Question: My goal is to make a simple scatterplot in ggplot, but I've never encountered this before: a legend entry with a colored dot but no label and no presence in the plot itself. What gives?
Here's the data for reproduction:
'''
year,rate,study
1987,0.014,"A"
1987,0.0184,"B"
1987,0.0283,"B"
1987,0.0186,"B"
1988,,
1989,,
1990,,
1991,0.0368,"B"
1991,0.0317,"B"
1991,0.0271,"B"
1992,,
1993,,
1994,,
1995,,
1996,0.039,"A"
1996,0.0616,"B"
1996,0.0626,"B"
1996,0.0591,"B"
1997,0.055,"C"
1998,,
1999,,
2000,,
2001,,
2002,0.0674,"D"
2003,,
2004,0.07,"C"
2004,0.0855,"E"
2005,,
2006,,
2007,,
2008,,
2009,,
2010,,
2011,0.089,"C"
2012,,
2013,,
2014,0.09,"E"
2015,,
2016,,
'''
Here's the code for the plot (dataset imported from csv as 'd'):
'''
d_plot <- ggplot(data = d, aes(year, rate)) +
geom_point(mapping = aes(x=year, y=rate, color = study))
'''
And finally, here's the wonky graphic (note the dot above A):

I'm guessing this has something to do with the fact that a lot of years have no "rate" nor any "study", so I've gone through similar posts and tried using 'na.omit' and 'filter()' here and there, but nothing's worked so far.
Any takers? Thanks in advance.
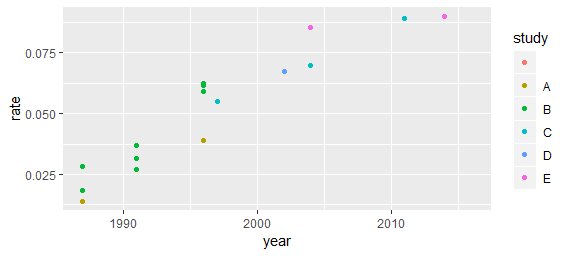
Answer: You are right that it has to do with the fact that years have no 'rate'. If you remove the rows where 'rate' is 'NA', you don't get the extra dot.
'''
ggplot(data = d[!is.na(d$rate), ], aes(year, rate)) +
geom_point(mapping = aes(x=year, y=rate, color = study))
'''
<URL>